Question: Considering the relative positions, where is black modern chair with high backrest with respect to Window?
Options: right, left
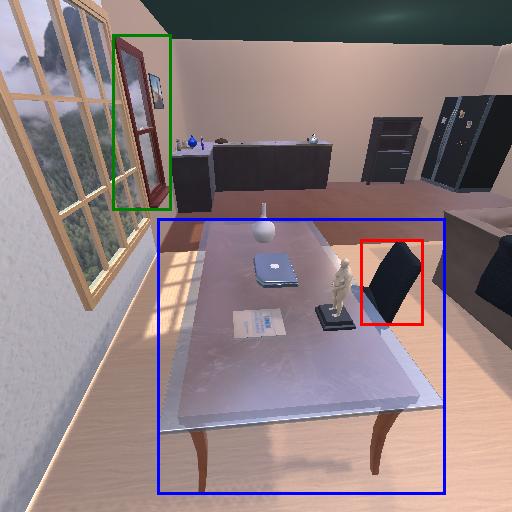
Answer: right